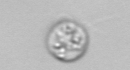
Label: Amoeba